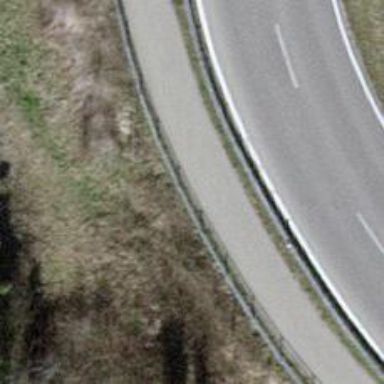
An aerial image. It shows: Asphalt cycleway.